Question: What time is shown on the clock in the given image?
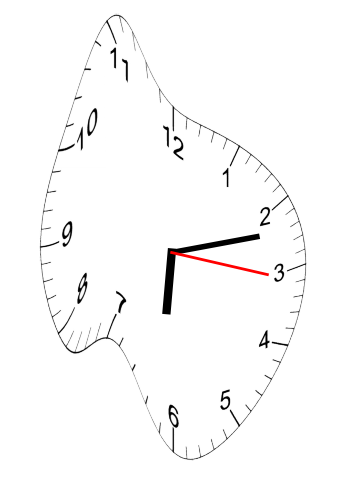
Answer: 06:12:16